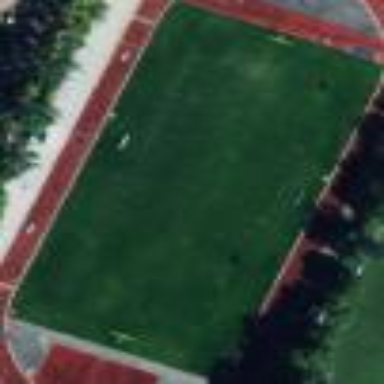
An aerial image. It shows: Pitch for American football.